Chest X-ray:
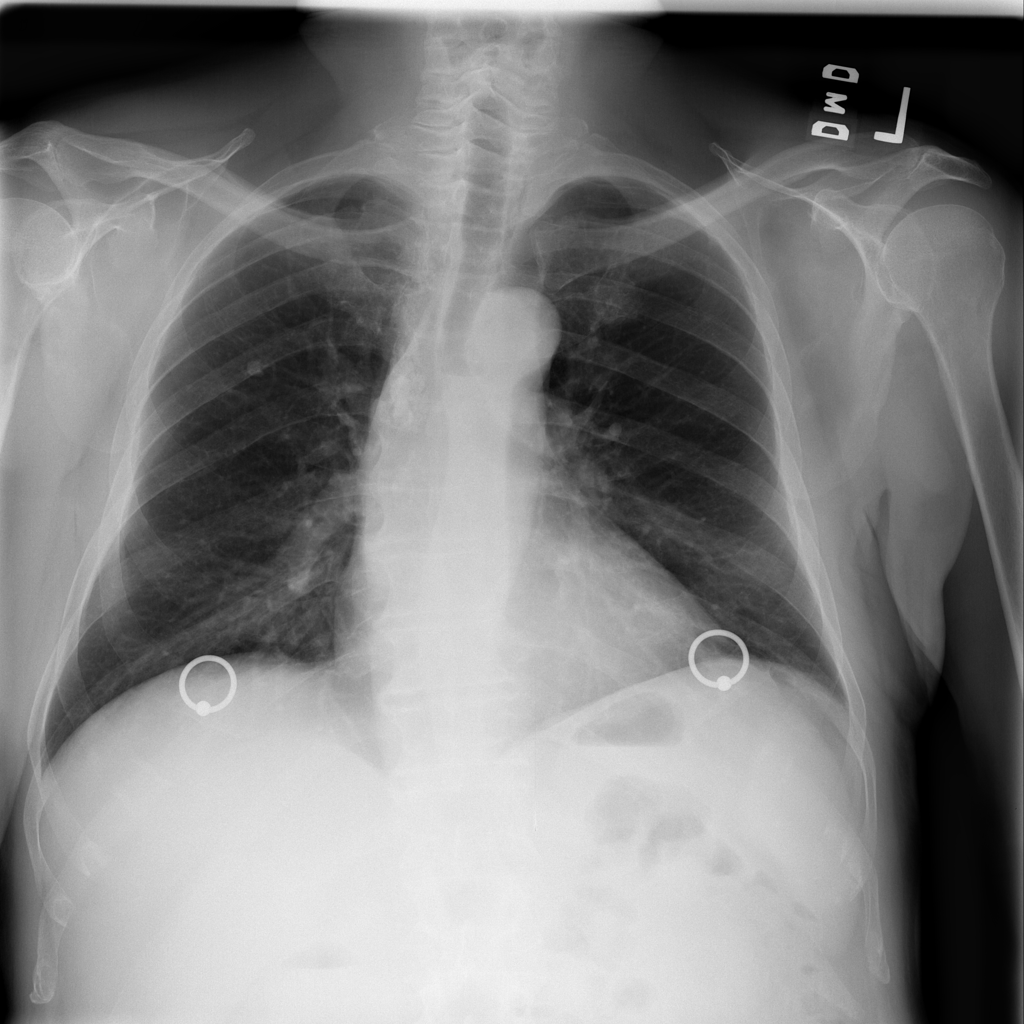
Findings: Calcification
No abnormal finding: no